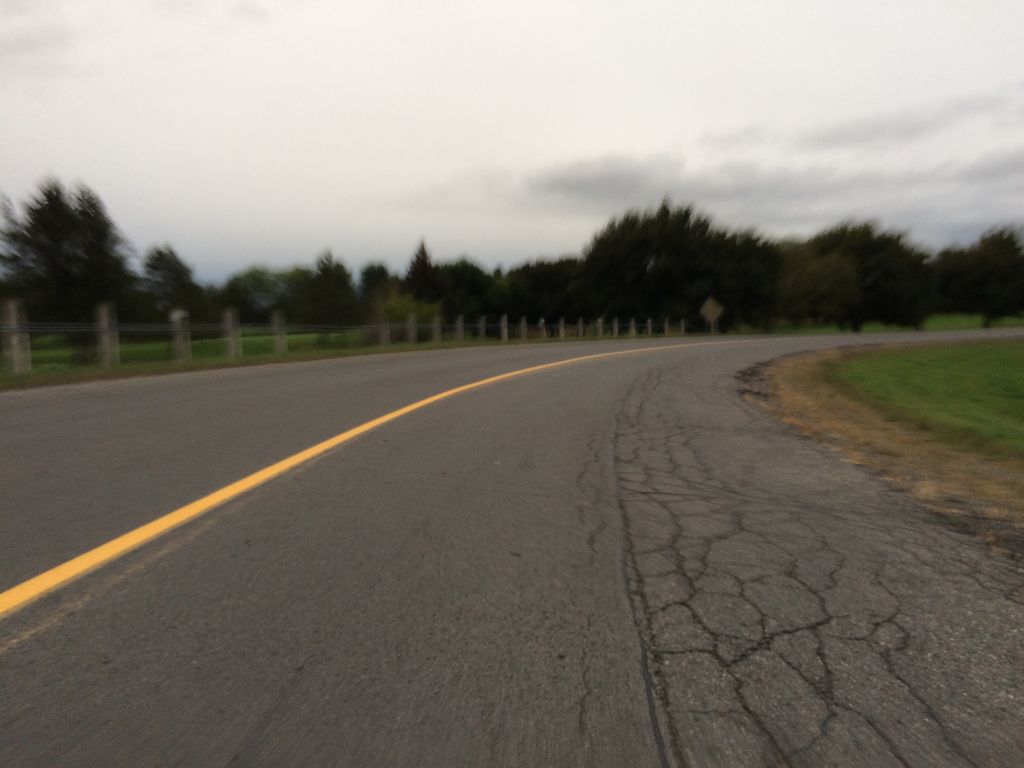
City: ottawa-gatineau